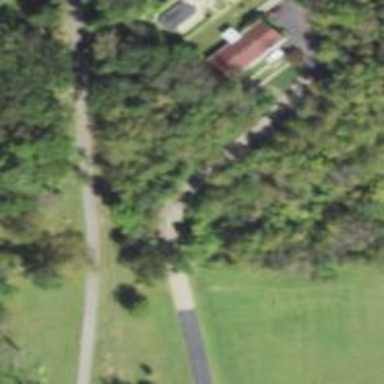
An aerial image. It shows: Driveway.